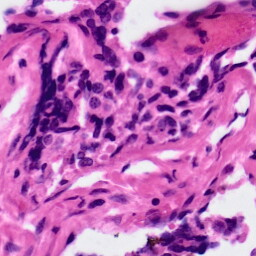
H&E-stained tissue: Ovarian